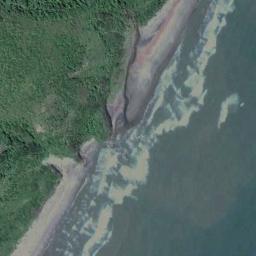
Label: beach